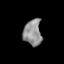
Tissue: lung
Cell type: Epithelial cells
Senescence score: 0.162
Nuclear area (px): 462
Mean DAPI intensity: 143.812